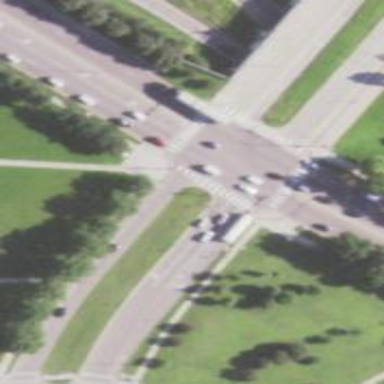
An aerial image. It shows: Zebra crossing on footway.